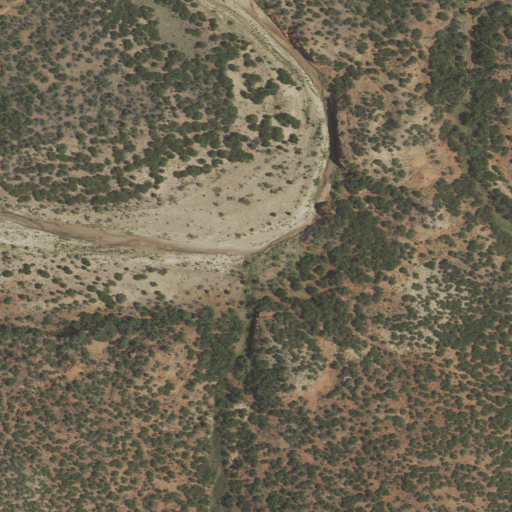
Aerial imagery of valley in Texas named Dick Moore Canyon containing shrub, evergreen forest, grassland, and deciduous forest